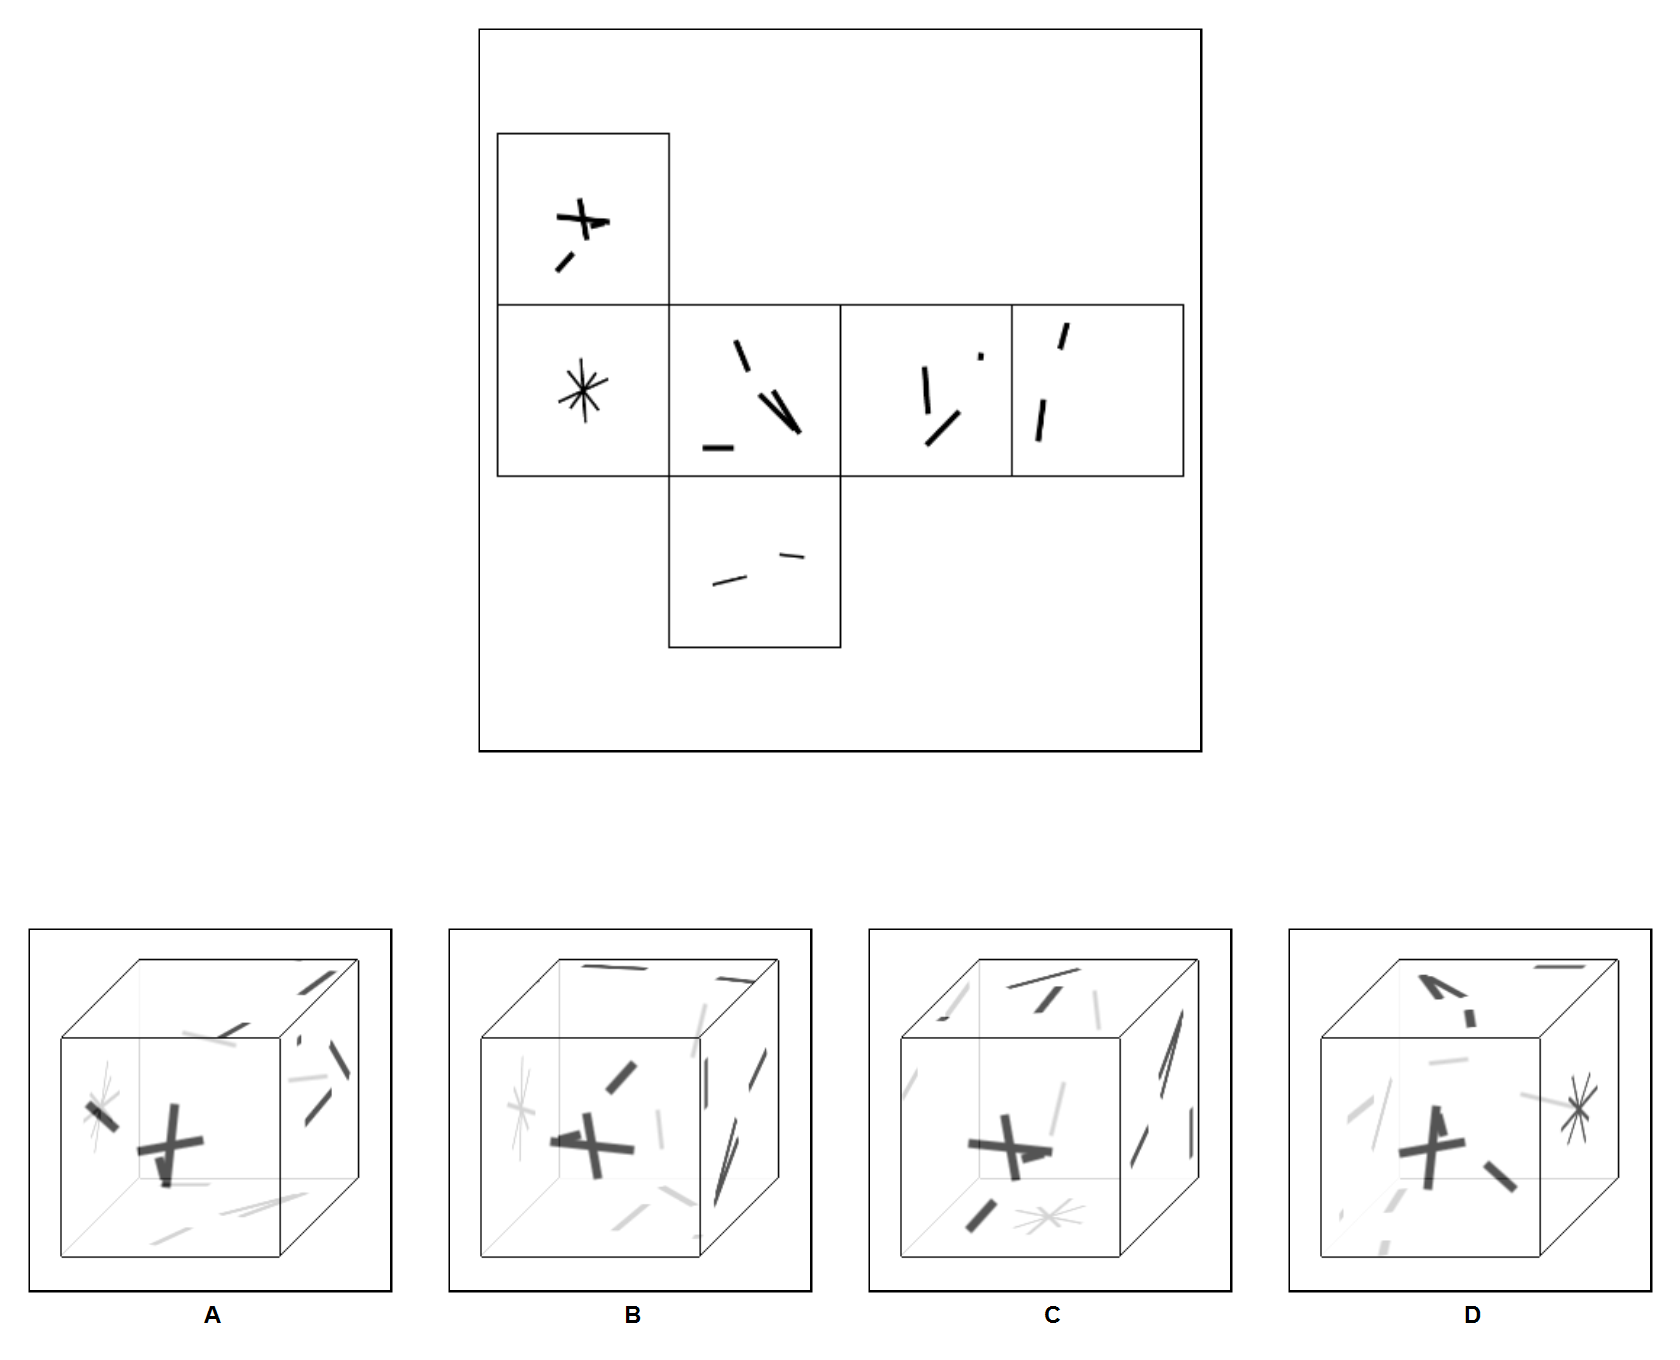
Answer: B